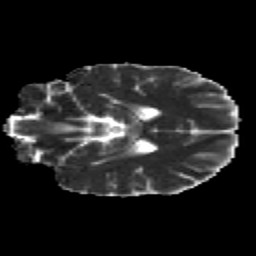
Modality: MD
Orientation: coronal
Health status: healthy
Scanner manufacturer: siemens
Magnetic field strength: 3 T
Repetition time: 12 s
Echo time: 0.092 s